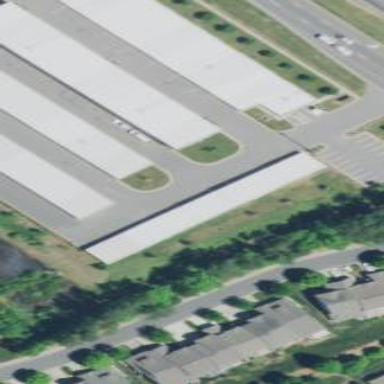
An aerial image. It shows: Storage rental shop located in building.